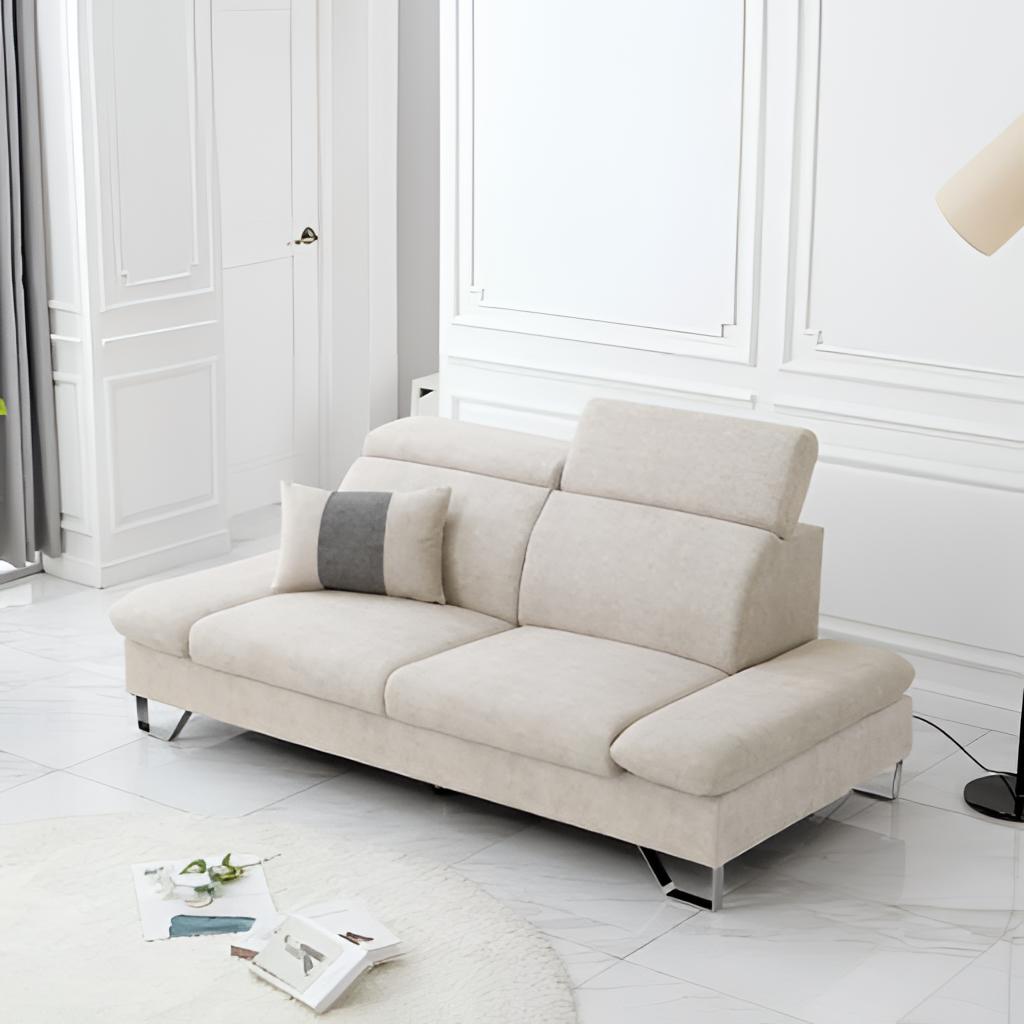
living room, fabric sofa, minimalist, white paint wallpaper, with solid pattern, white tile flooring, with large square pattern